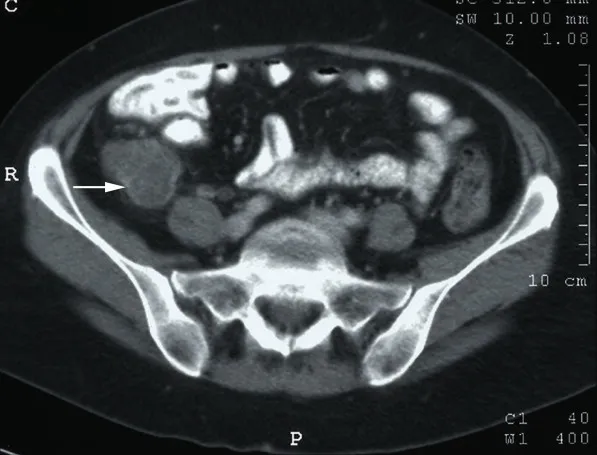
Contrast-enhanced computerised tomography scan of the abdomen demonstrating a 6 cm x 7 cm tumour mass in the right iliac fossa (white arrow). Although the tumour mass was inseparable from the lower pole of the caecum, it appeared separate from the ileo-caecal valve.
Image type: radiology (ct)